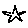
Label: star